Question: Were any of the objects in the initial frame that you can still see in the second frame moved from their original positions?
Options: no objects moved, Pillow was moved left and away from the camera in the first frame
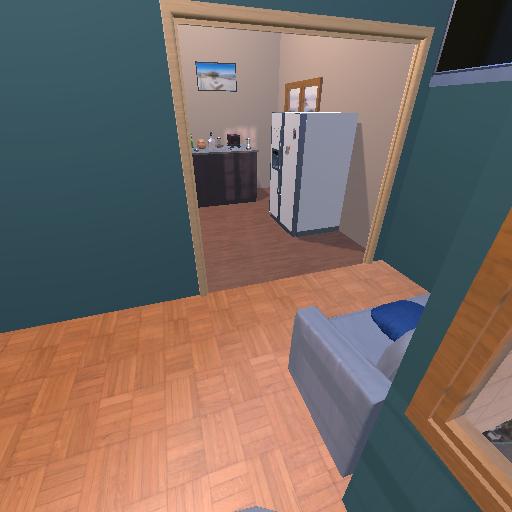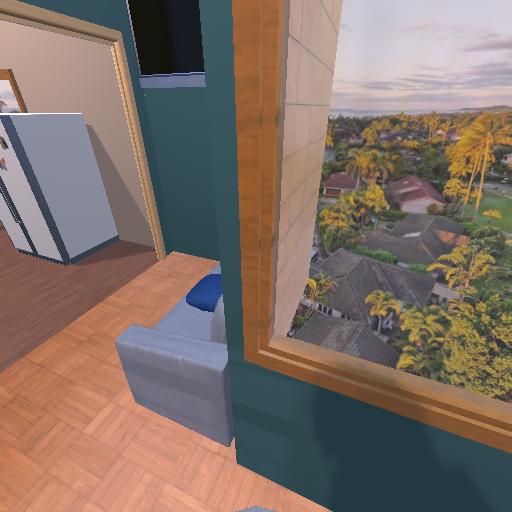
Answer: no objects moved